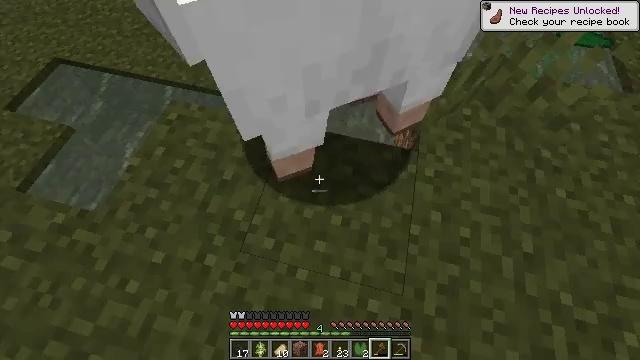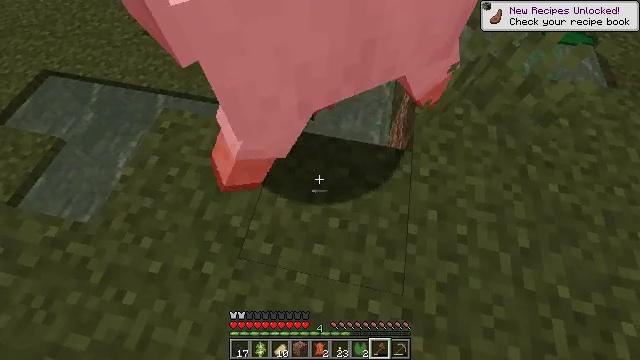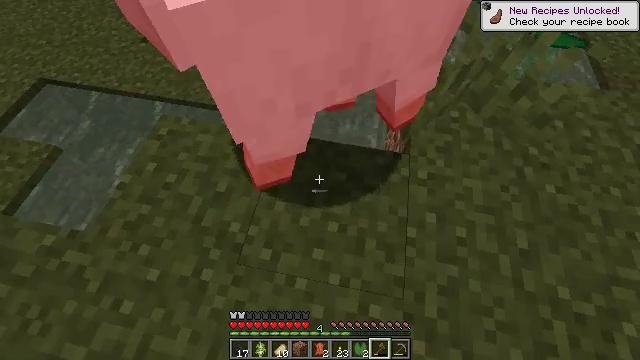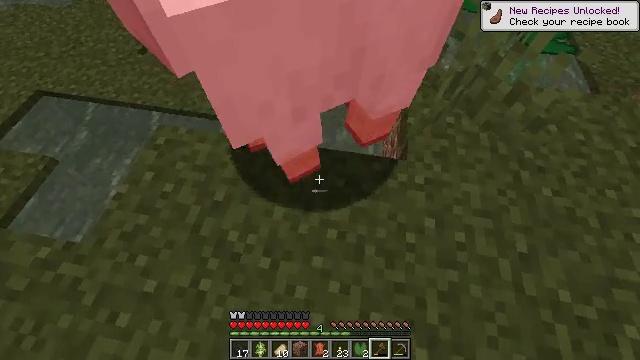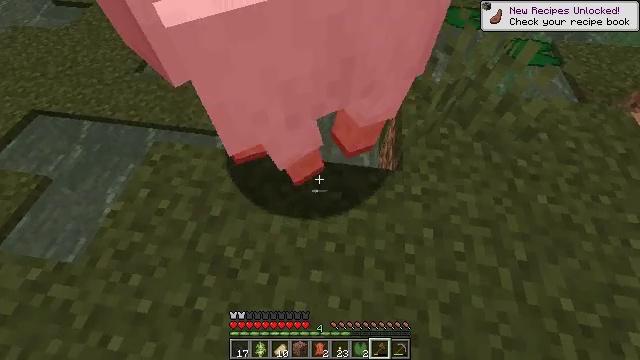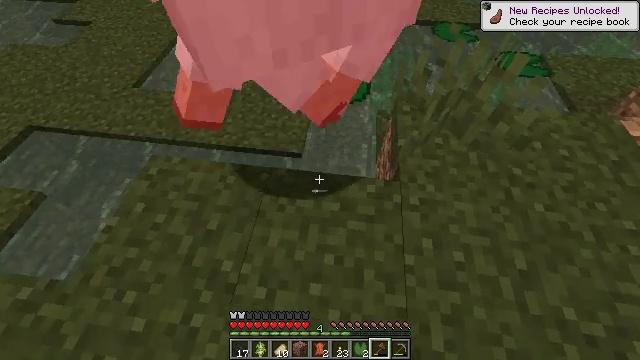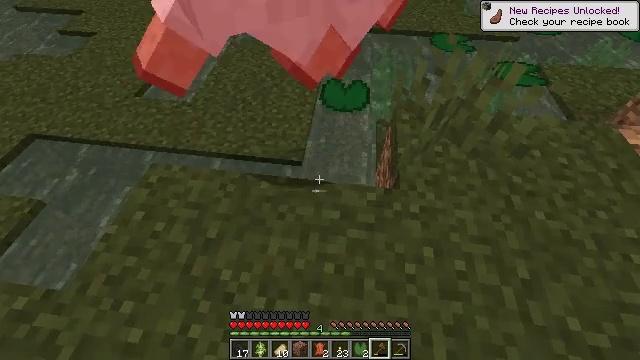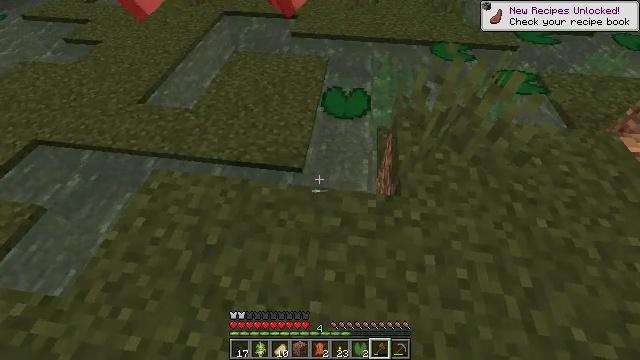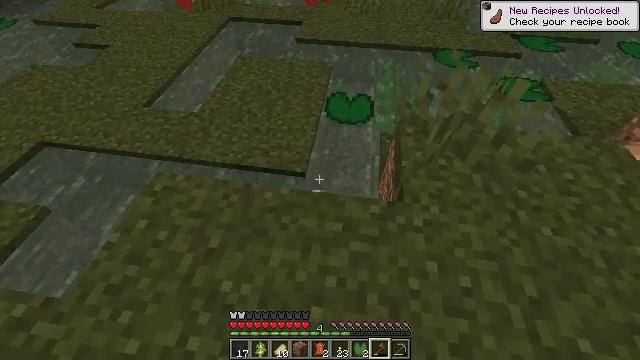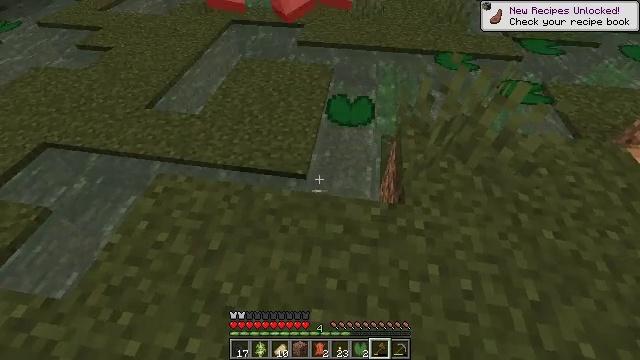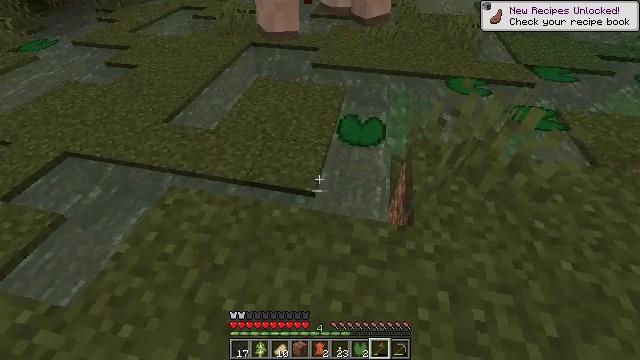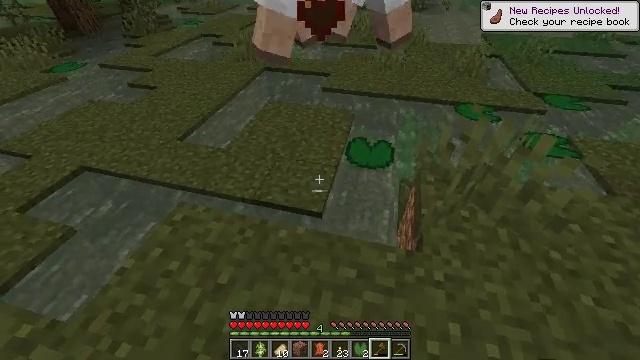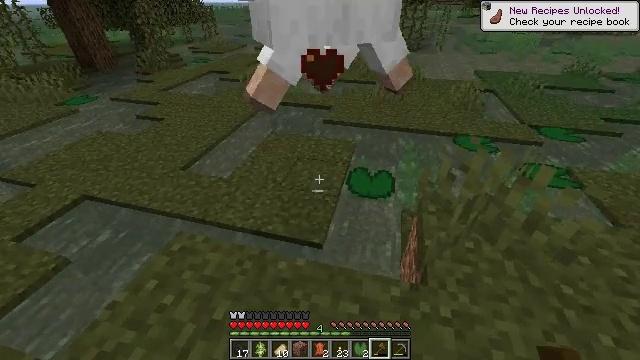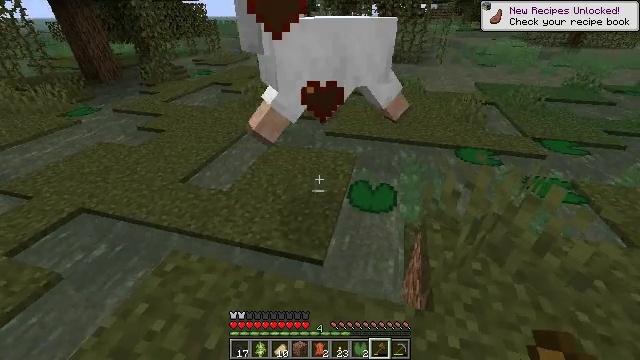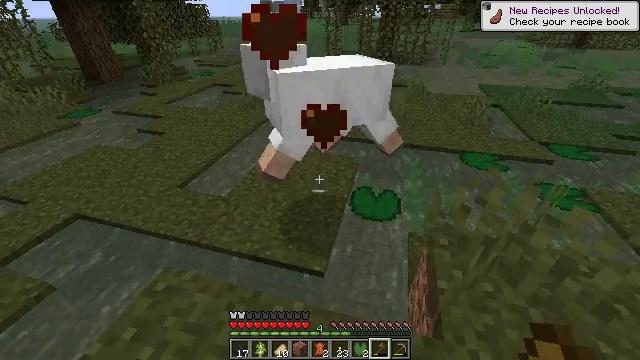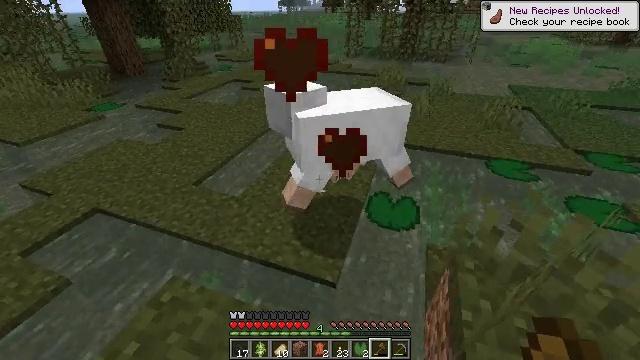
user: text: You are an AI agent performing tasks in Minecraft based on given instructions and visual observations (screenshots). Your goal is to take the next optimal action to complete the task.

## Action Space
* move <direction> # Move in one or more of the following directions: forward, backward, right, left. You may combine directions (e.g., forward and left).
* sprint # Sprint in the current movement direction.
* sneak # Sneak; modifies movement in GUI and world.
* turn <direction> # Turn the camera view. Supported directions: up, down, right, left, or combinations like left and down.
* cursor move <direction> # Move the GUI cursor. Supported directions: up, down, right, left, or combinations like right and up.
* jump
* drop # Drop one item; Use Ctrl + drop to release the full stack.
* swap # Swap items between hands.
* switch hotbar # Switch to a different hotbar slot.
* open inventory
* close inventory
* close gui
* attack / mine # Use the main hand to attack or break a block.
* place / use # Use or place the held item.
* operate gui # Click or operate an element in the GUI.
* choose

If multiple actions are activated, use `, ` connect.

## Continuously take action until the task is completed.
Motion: motion action
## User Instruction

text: Kill mobs.
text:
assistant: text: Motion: turn right
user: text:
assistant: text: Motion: turn up
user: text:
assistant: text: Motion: turn right and up
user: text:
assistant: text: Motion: turn right and up
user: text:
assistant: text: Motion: turn right and up
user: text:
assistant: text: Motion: turn up
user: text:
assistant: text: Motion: turn up
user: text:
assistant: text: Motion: turn up
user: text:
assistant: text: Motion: no_op
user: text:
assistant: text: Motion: turn left and up
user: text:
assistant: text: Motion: turn left and up
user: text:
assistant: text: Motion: turn up
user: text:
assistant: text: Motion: move forward, turn up
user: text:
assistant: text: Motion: move forward
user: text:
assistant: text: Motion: move forward, turn left
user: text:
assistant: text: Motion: move forward, turn left and down
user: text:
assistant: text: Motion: move forward, turn left and down
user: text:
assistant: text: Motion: no_op
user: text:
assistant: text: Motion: no_op
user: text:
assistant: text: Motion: no_op
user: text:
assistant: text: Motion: attack / mine
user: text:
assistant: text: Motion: attack / mine
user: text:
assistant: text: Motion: turn down, attack / mine
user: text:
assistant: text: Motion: attack / mine
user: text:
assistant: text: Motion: attack / mine
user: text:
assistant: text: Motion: no_op
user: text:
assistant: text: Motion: no_op
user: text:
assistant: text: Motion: turn right
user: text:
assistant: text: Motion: turn right
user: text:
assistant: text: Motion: turn right